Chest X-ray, AP view. Patient: 38 years old, sex M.
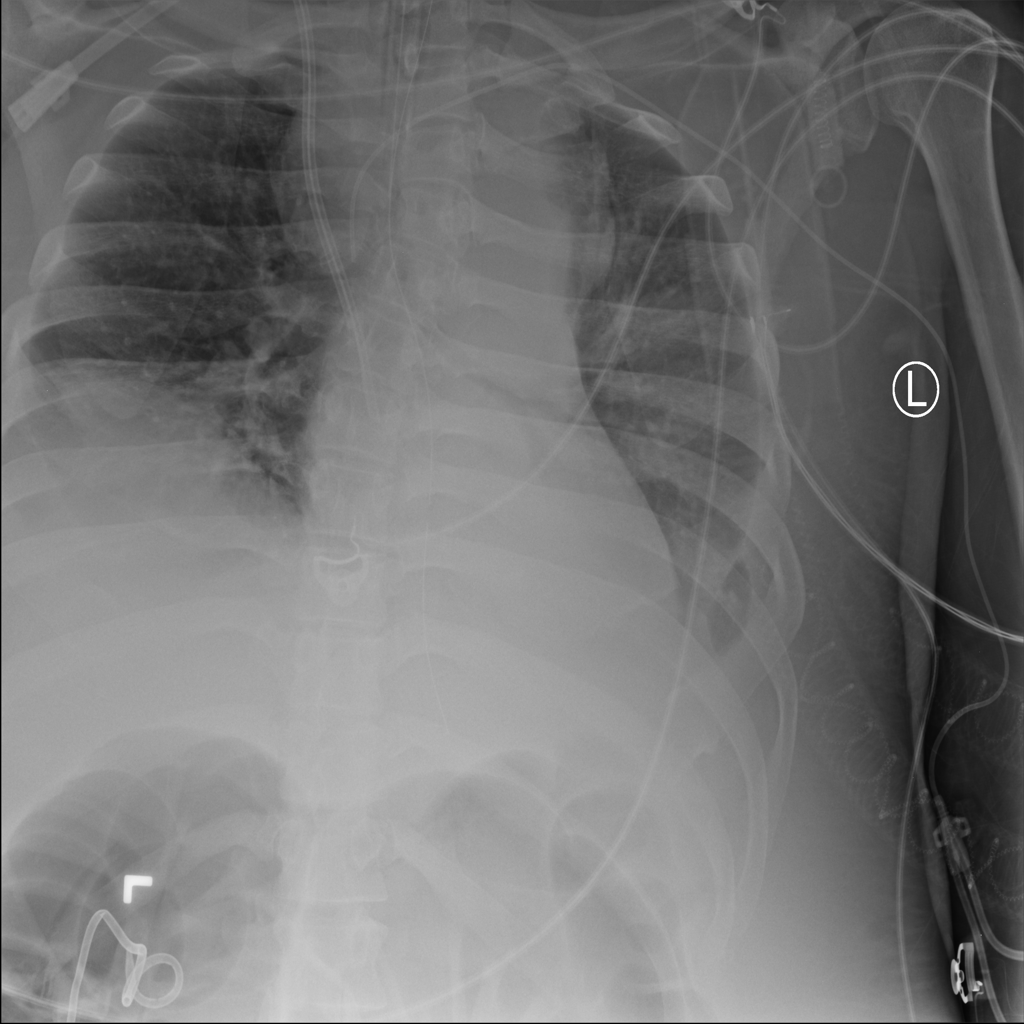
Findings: Effusion